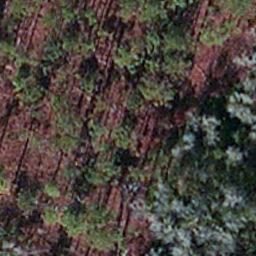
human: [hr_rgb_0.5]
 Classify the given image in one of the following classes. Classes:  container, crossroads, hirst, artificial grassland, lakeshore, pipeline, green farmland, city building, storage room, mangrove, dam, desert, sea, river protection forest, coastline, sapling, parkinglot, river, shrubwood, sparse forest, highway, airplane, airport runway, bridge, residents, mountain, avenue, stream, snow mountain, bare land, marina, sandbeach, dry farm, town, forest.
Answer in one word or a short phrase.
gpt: sapling